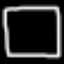
Label: square